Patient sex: M
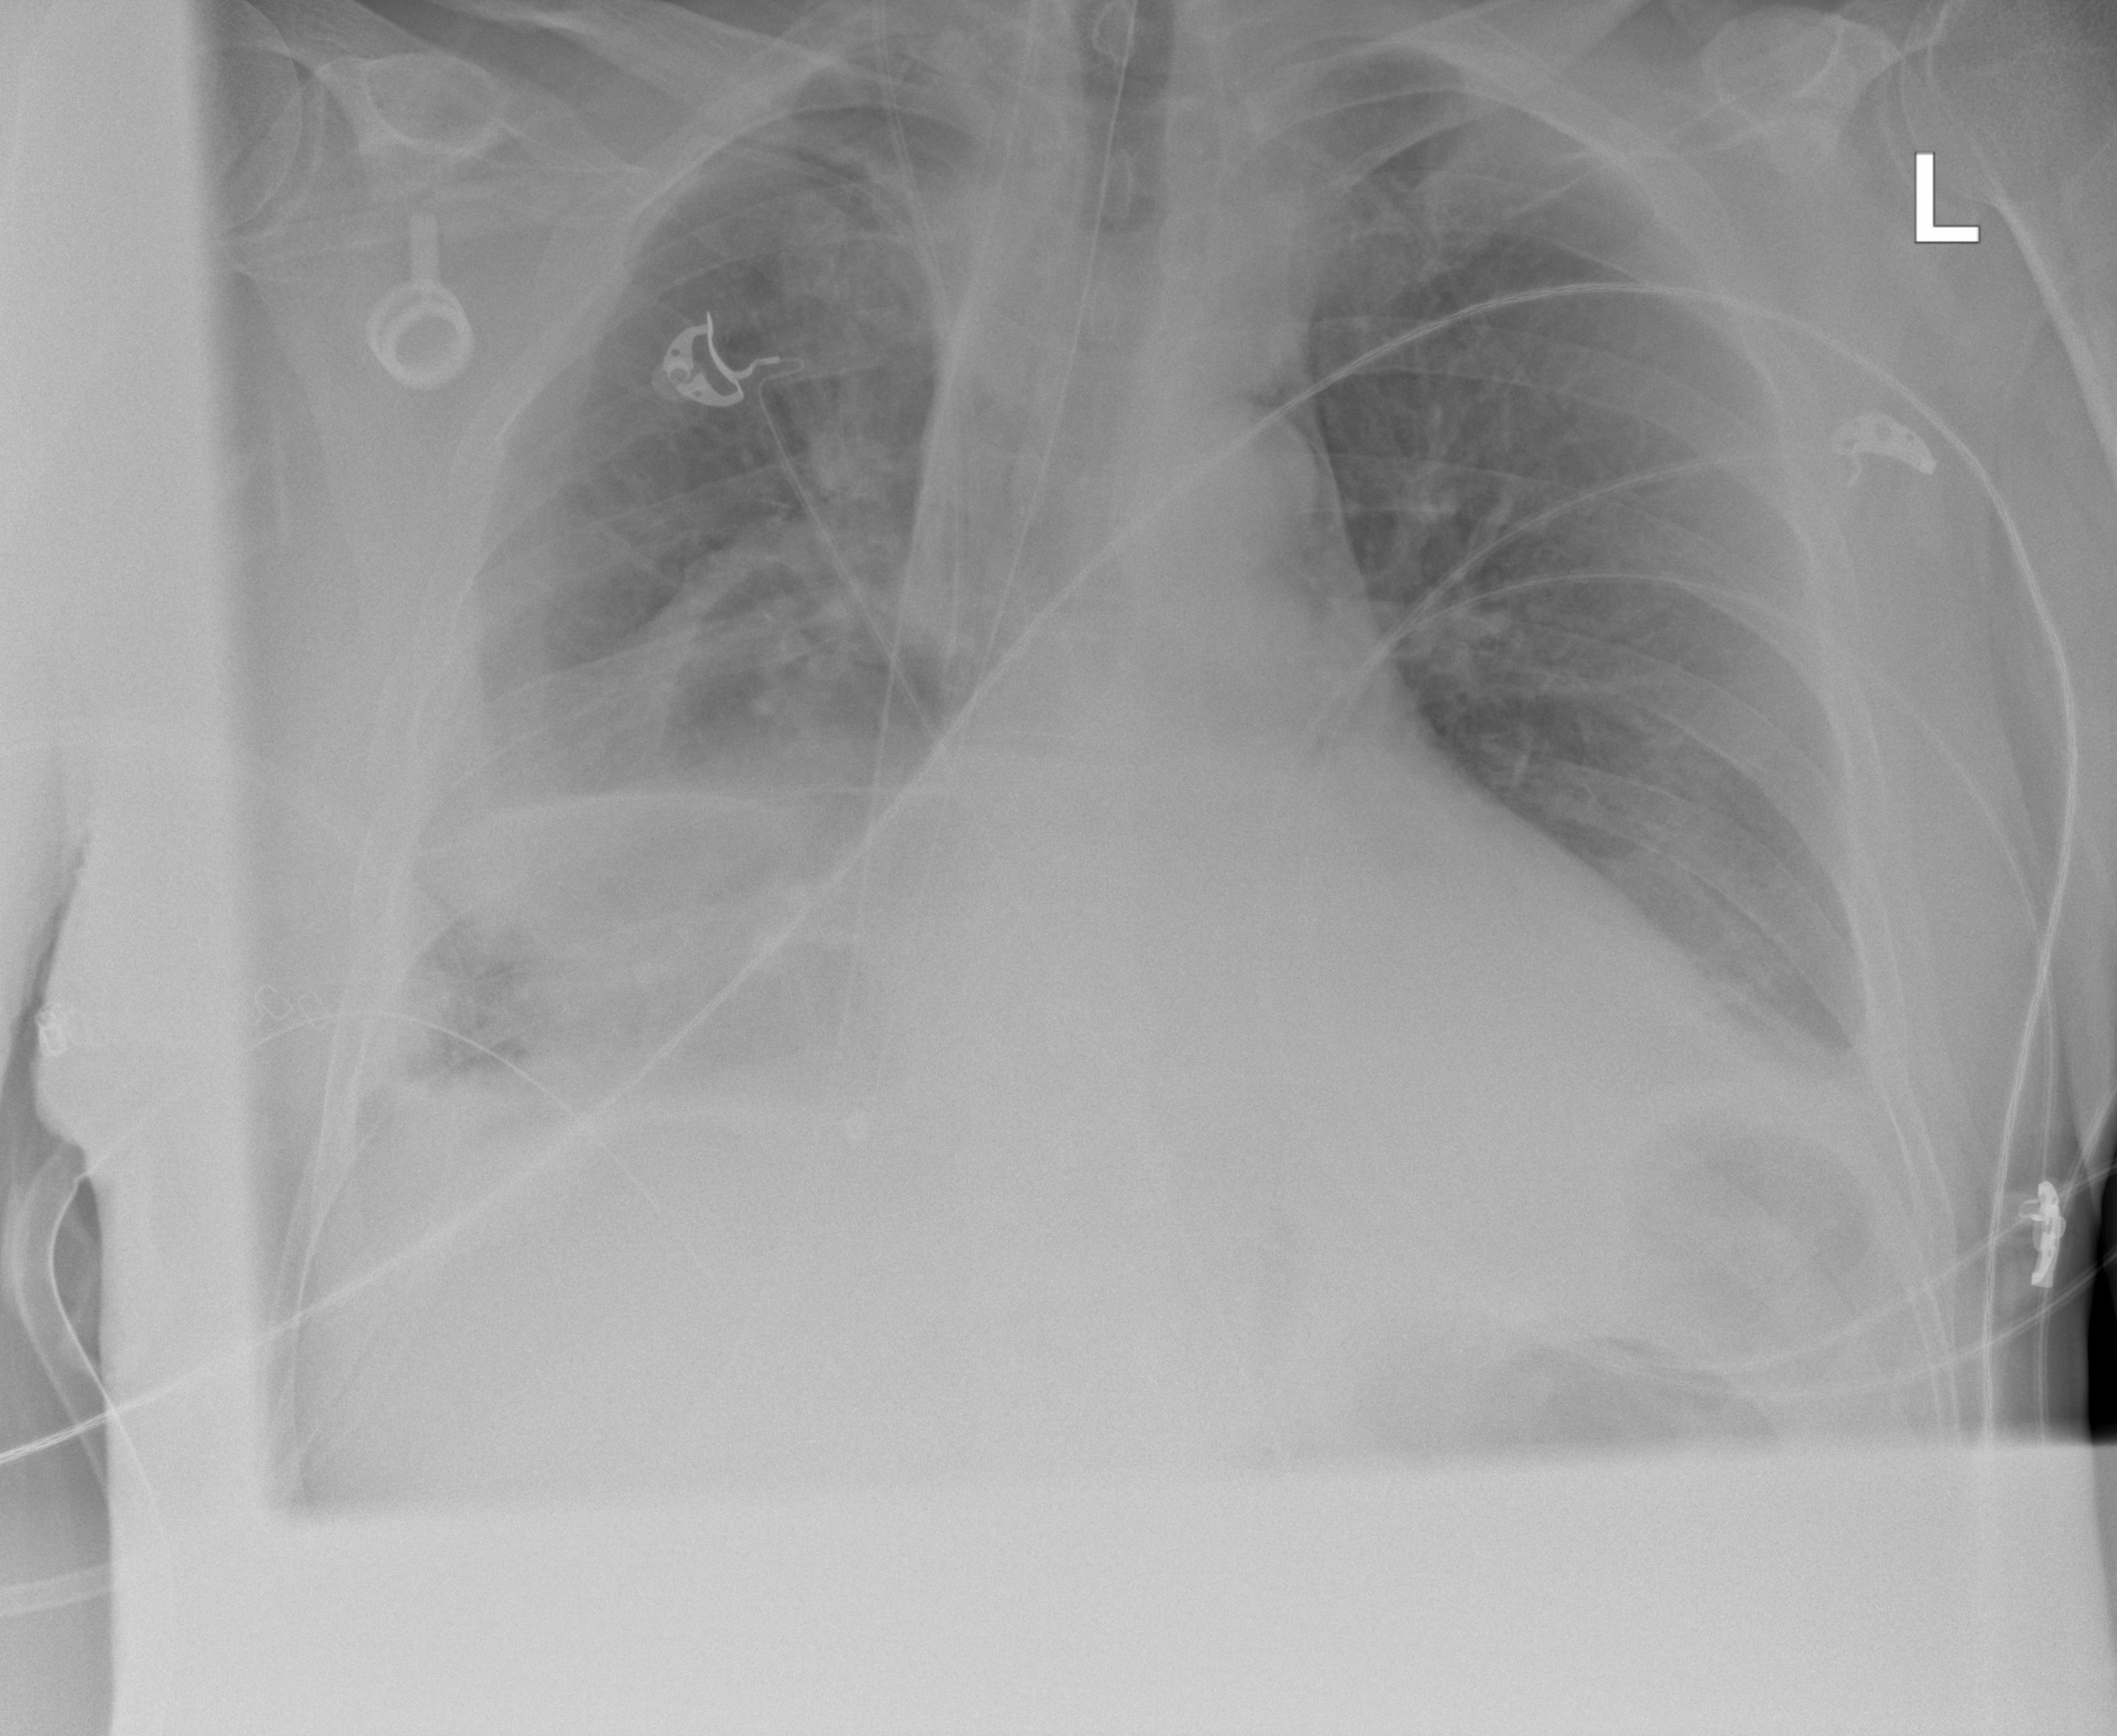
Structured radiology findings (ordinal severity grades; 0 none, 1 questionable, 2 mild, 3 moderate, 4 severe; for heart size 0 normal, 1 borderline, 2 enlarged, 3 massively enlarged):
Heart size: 1
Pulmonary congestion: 2
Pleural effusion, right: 2
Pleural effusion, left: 2
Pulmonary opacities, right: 2
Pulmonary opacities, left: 0
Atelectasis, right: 2
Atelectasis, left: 2